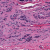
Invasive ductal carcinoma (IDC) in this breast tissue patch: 0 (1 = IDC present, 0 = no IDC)